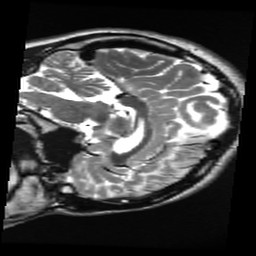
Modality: T2w
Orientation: sagittal
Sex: male
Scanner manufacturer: ge
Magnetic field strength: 3 T
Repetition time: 5 s
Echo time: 0.1015 s